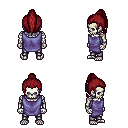
a pixel art fantasy rpg character, male body template, skeleton, chain tabard jacket, metal pants, brunette long topknot hairstyle, four views (front, back, left, right), 2x2 character sprite sheet, small pixel art, hard edges, no anti-aliasing